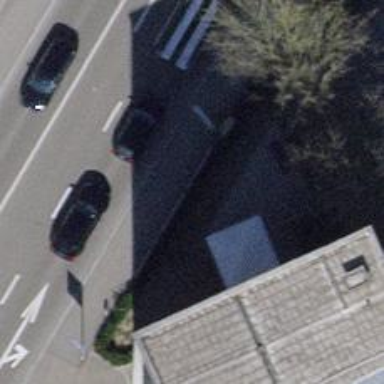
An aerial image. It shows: Billboard advertisement is supported by billboard structure.